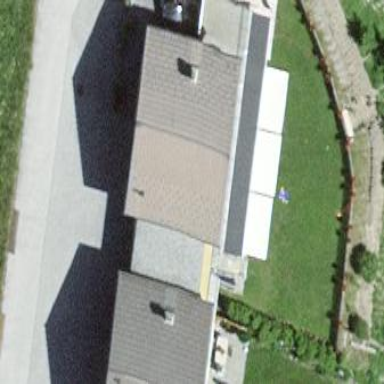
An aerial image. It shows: Simple and straightforward house.